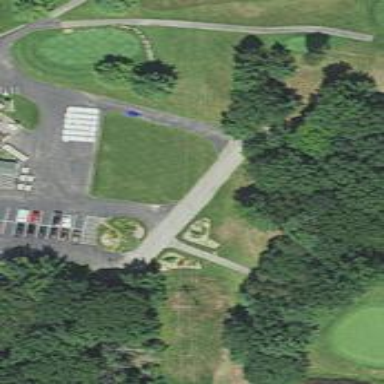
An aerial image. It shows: Path for both roads and golfers.